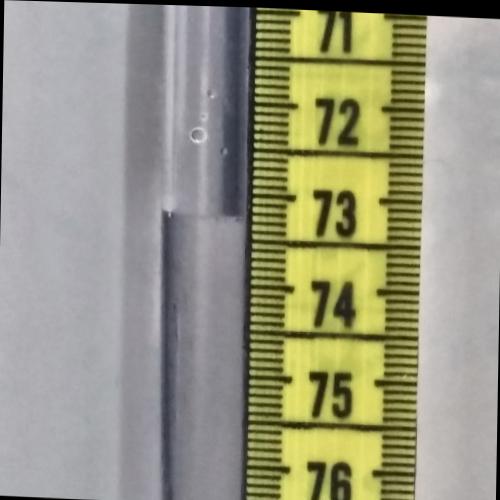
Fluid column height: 73.2 cm